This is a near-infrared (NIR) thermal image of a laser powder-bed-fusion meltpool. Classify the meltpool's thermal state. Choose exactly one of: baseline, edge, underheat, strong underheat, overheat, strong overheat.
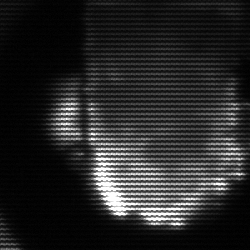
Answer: baseline